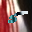
Label: 5